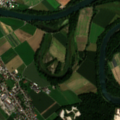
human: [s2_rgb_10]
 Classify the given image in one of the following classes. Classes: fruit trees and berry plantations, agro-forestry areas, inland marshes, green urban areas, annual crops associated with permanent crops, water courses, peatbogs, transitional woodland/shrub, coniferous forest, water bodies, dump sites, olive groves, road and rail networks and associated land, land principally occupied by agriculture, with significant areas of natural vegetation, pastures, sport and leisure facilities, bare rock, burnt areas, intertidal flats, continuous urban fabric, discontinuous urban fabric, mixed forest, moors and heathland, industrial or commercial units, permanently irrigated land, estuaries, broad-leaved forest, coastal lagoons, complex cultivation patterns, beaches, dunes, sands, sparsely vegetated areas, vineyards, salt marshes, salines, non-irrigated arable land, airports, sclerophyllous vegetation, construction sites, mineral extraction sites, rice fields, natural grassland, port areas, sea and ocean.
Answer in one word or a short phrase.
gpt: discontinuous urban fabric, non-irrigated arable land, land principally occupied by agriculture, with significant areas of natural vegetation, broad-leaved forest